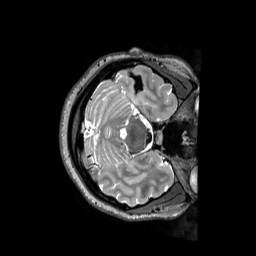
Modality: T2w
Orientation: axial
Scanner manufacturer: siemens
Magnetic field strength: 3 T
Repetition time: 3.2 s
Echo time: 0.406 s